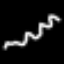
Label: squiggle